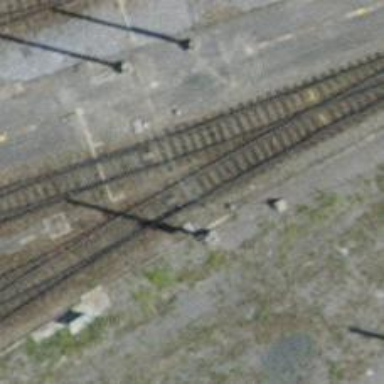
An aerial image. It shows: Railway switch.